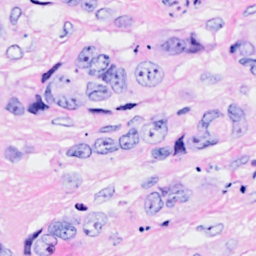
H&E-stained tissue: Breast